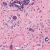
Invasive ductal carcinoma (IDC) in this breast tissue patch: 0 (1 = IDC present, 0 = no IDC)